Question: This is what my table looks like now:

As you can see, there are multiple records, like XRAY.
What I want to do is enumerate those to be like
1st Xray
2nd Xray
3rd Xray
Or any kind of enumeration.
This is the query of my current table by the way
'''
"SELECT
'incurredcharges'.'procedure_no',
'c'.'procedure'
FROM
incurredcharges
INNER JOIN (
SELECT 'procedure', 'procedure_no' FROM 'charges'
UNION ALL
SELECT 'confinement', 'procedure_no' FROM 'confinement'
UNION ALL
SELECT 'service', 'procedure_no' FROM 'ultrasound'
) c ON 'incurredcharges'.'procedure_no' = c.'procedure_no'
WHERE 'incurredcharges'.'patient_no' = '$id'";
'''
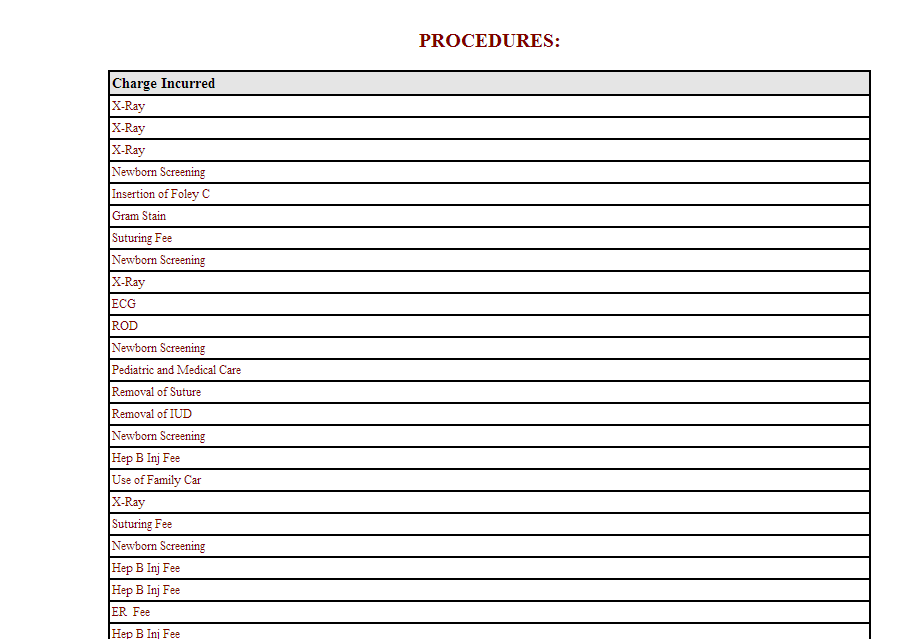
Answer: While I don't know how to prepend "1st", "2nd", etc., you can prepend 1, 2, etc. Here is an example:
'''
SELECT
CONCAT(CASE WHEN cnt > 1 THEN CONCAT(RN,'-') ELSE '' END, t.Proc) Proc
FROM
(
SELECT
@curRow:=CASE WHEN @prevRow = a.Proc THEN @curRow+1 ELSE 1 END AS rn,
a.Proc,
@prevRow:=Proc grp
FROM (
SELECT Proc FROM Procedures ORDER BY Proc
) a JOIN (SELECT @curRow:=0) r
) t JOIN
(
SELECT Proc, COUNT(Proc) cnt
FROM Procedures
GROUP BY Proc
) c ON t.proc = c.proc
'''
And here is the <URL>.
Basically you need to group your procedures together giving a row number for each group. For those records with more than one, prepend then row number.
Given your comment, your query just needs to be placed within the main FROM (near the middle) and then you need to bring procno up to each select statement. Here is something that should be very close, although untested:
'''
SELECT
procno,
CONCAT(CASE WHEN cnt > 1 THEN CONCAT(RN,'-') ELSE '' END, t.Proc) Proc
FROM
(
SELECT
@curRow:=CASE WHEN @prevRow = a.Proc THEN @curRow+1 ELSE 1 END AS rn,
a.Proc,
a.Procno,
@prevRow:=Proc grp
FROM (
SELECT
'incurredcharges'.'procedure_no' procno,
'c'.'procedure' proc
FROM
incurredcharges
INNER JOIN (
SELECT 'procedure', 'procedure_no' FROM 'charges'
UNION ALL
SELECT 'confinement', 'procedure_no' FROM 'confinement'
UNION ALL
SELECT 'service', 'procedure_no' FROM 'ultrasound'
) c ON 'incurredcharges'.'procedure_no' = c.'procedure_no'
WHERE 'incurredcharges'.'patient_no' = '$id'
ORDER BY 'c'.'procedure'
) a
JOIN (SELECT @curRow:=0) r
) t JOIN
(
SELECT
'incurredcharges'.'procedure_no' procno,
'c'.'procedure' proc, Count(*) cnt
FROM
incurredcharges
INNER JOIN (
SELECT 'procedure', 'procedure_no' FROM 'charges'
UNION ALL
SELECT 'confinement', 'procedure_no' FROM 'confinement'
UNION ALL
SELECT 'service', 'procedure_no' FROM 'ultrasound'
) c ON 'incurredcharges'.'procedure_no' = c.'procedure_no'
WHERE 'incurredcharges'.'patient_no' = '$id'
GROUP BY 'incurredcharges'.'procedure_no',
'c'.'procedure'
) c ON t.proc = c.proc
'''
Good luck.